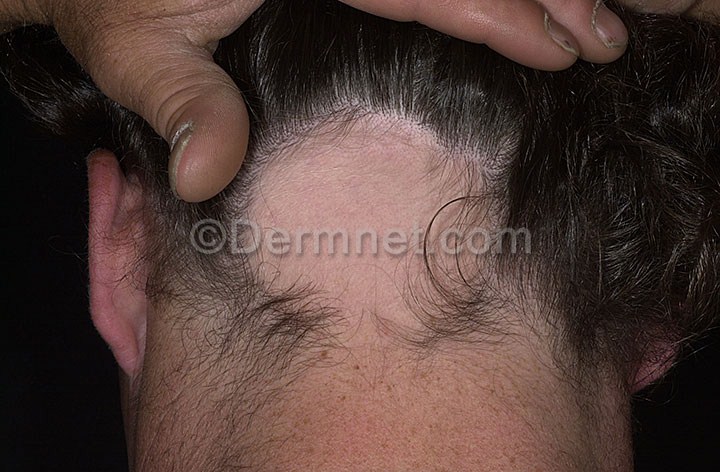
Disease: Nail Fungus and other Nail Disease